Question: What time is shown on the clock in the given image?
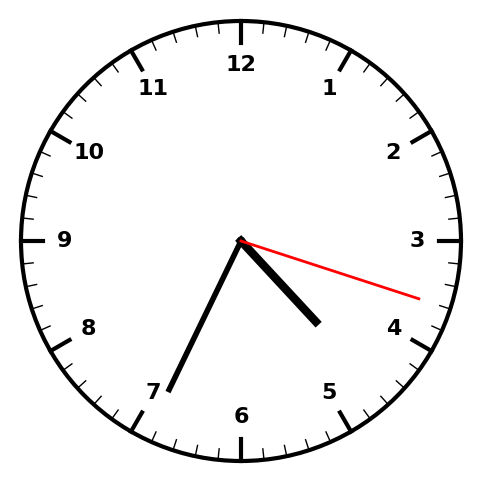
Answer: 04:34:18